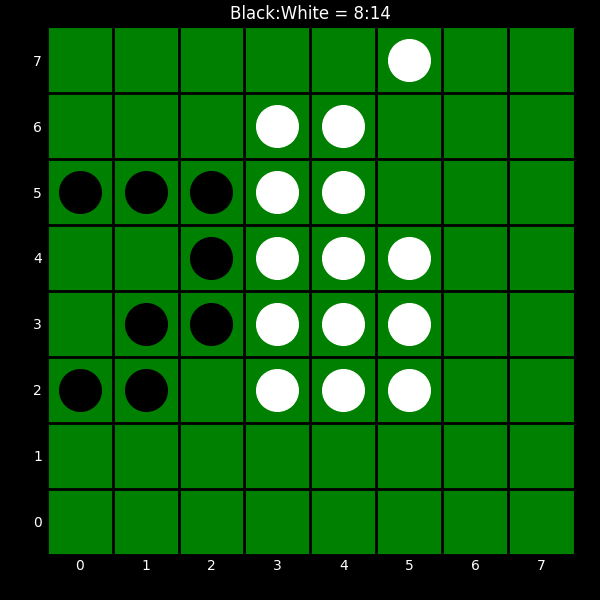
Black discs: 8
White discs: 14